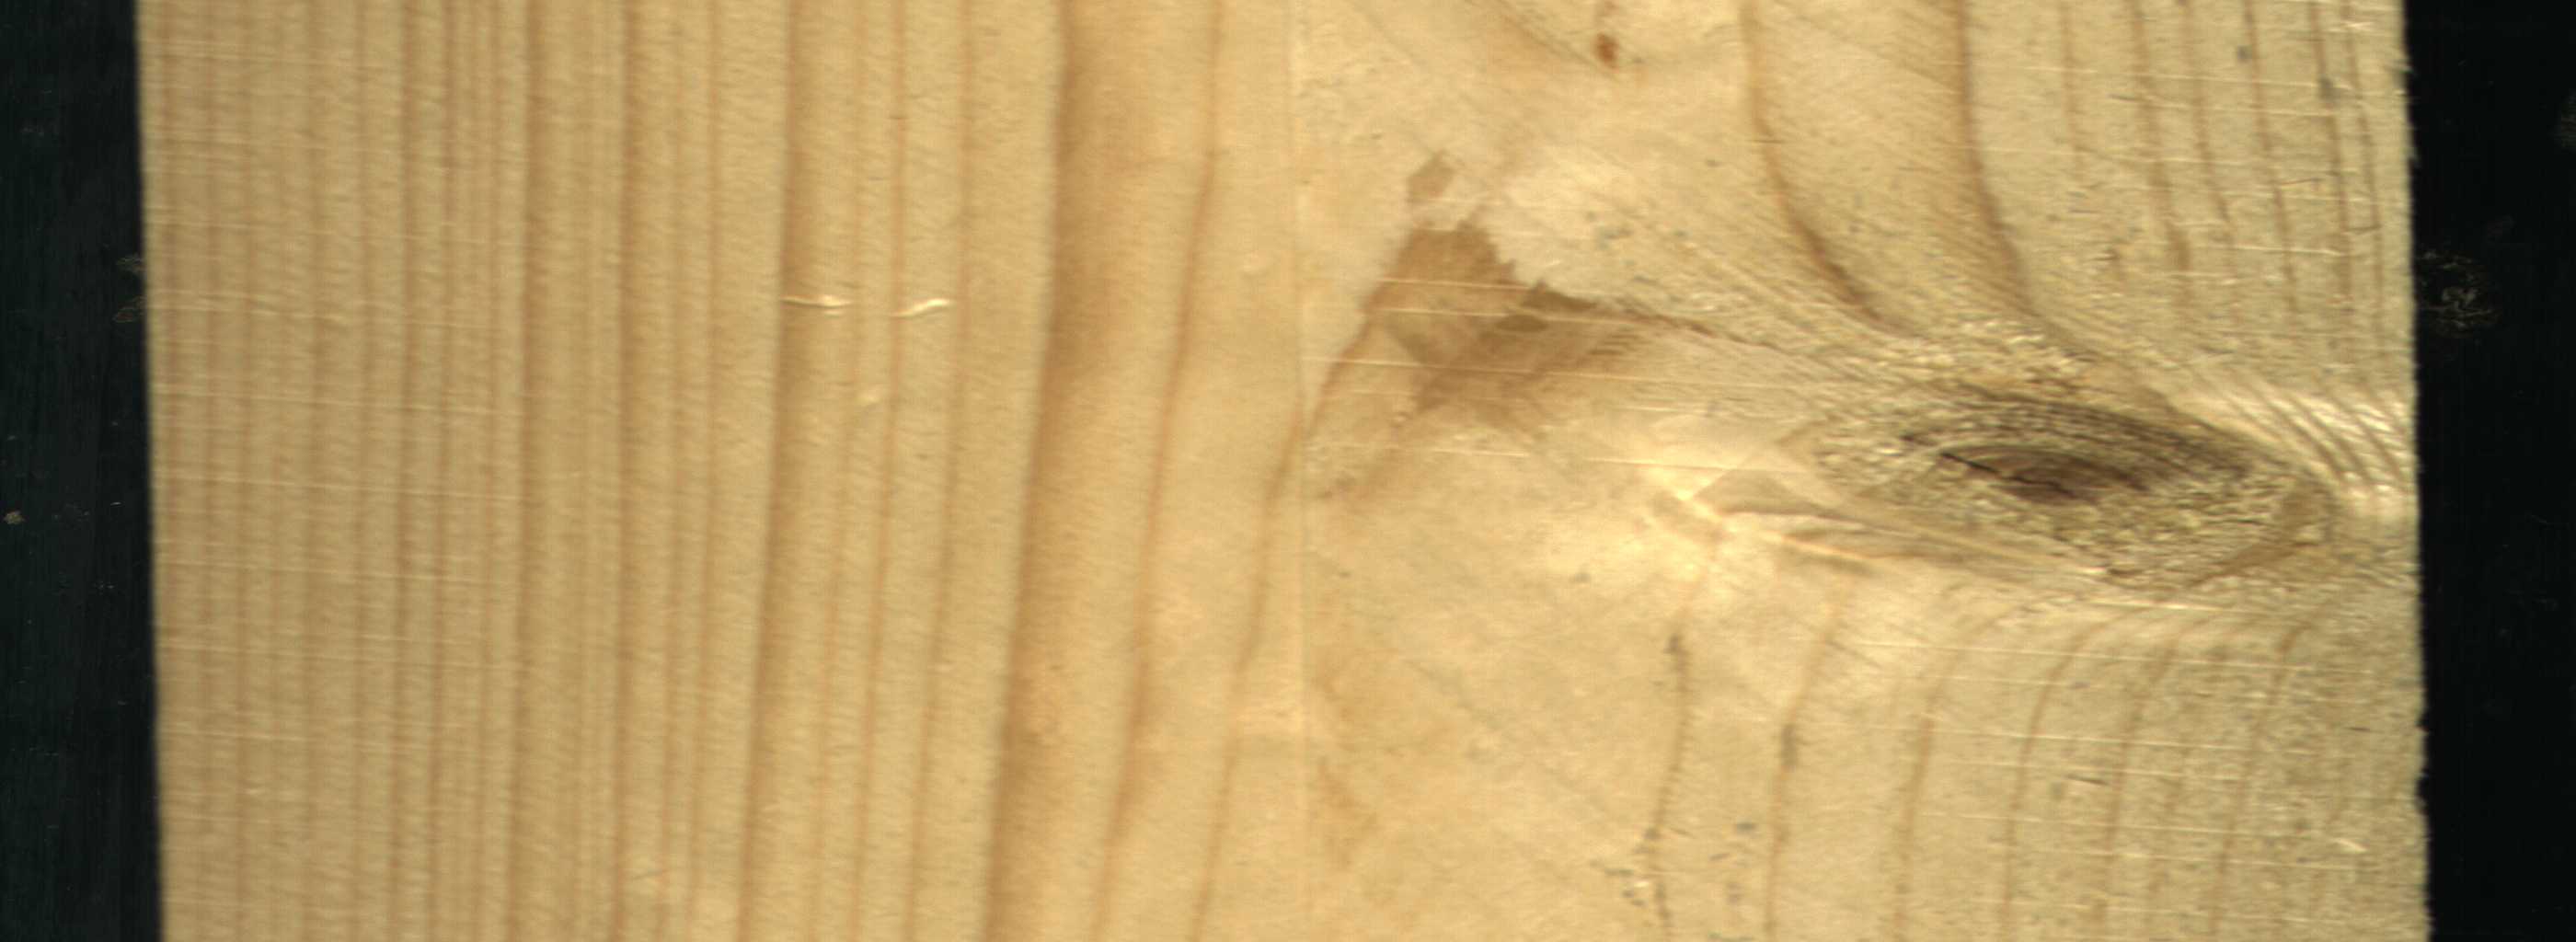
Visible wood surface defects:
Live_Knot